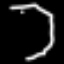
Label: octagon